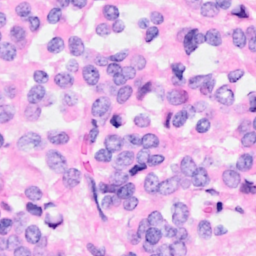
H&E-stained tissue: Breast